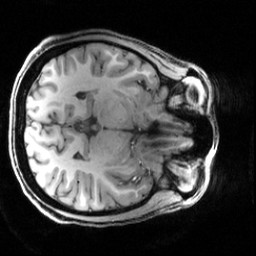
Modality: T1w
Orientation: axial
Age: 28
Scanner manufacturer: siemens
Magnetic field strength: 3 T
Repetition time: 2.5 s
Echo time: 0.00444 s